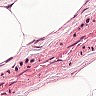
Metastatic tissue present: no